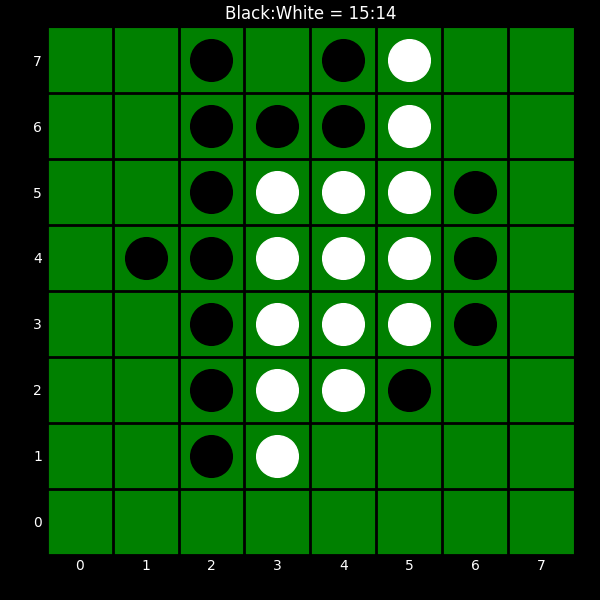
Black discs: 15
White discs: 14